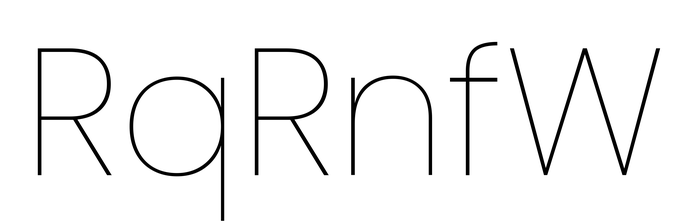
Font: Poppins-Thin